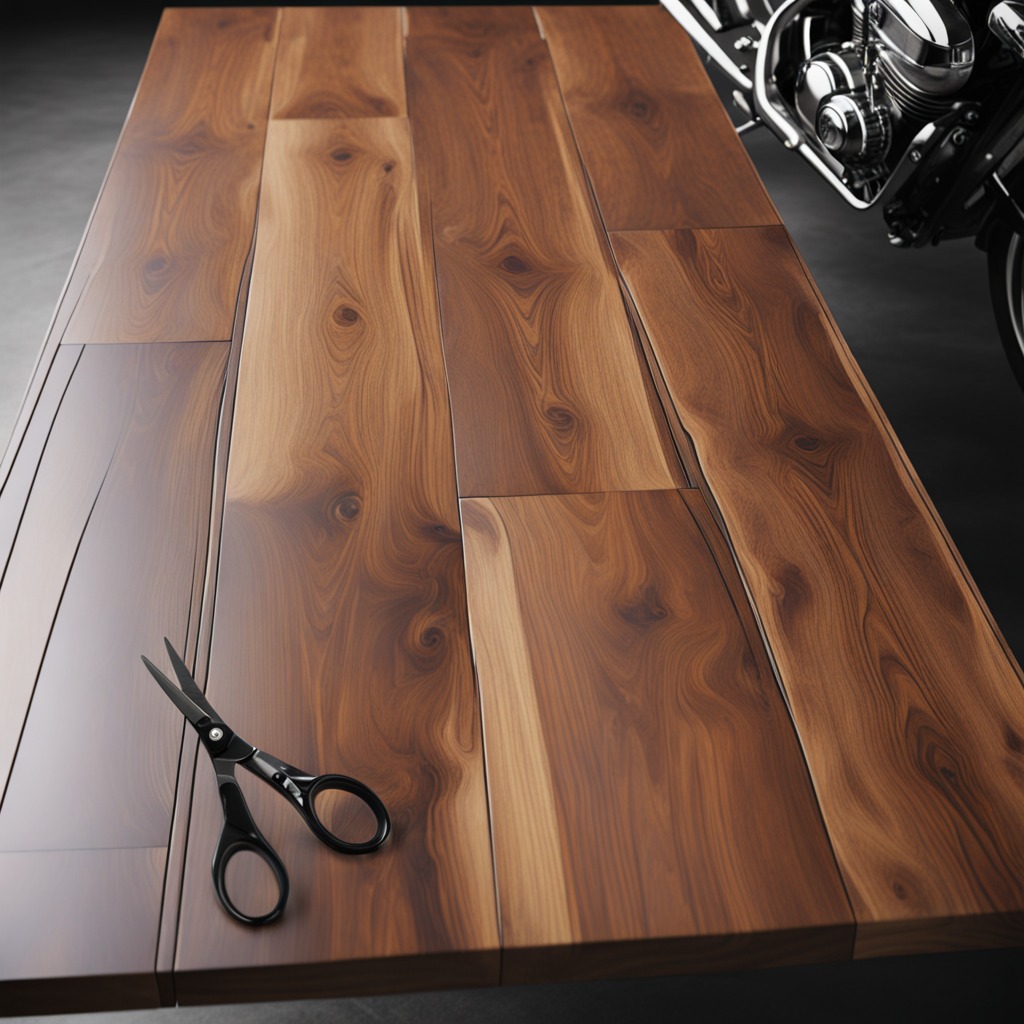
A scissor is lying on the oil-spilled wooden table in a vintage motorcycle garage.